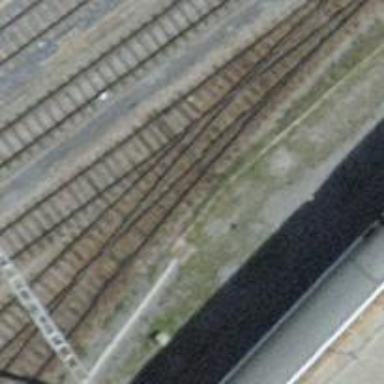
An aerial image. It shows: Railway yard with electrified tracks and single track.